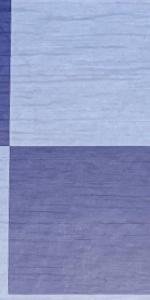
Label: Empty